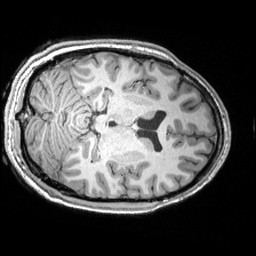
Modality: T1w
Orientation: axial
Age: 33
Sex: male
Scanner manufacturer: siemens
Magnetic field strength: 3 T
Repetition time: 2.53 s
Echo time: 0.00299 s